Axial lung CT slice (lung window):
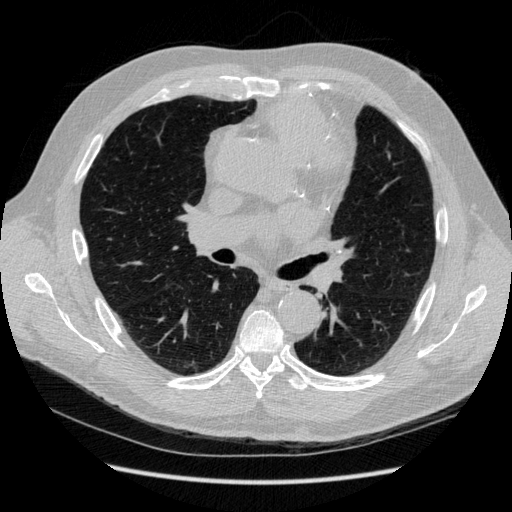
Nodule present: no